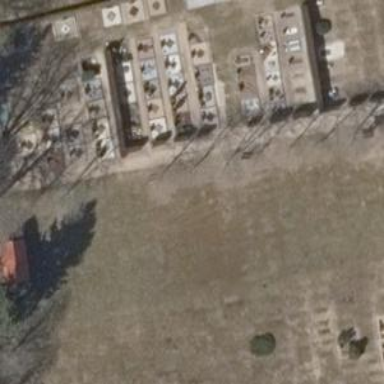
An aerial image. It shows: Cemetery.